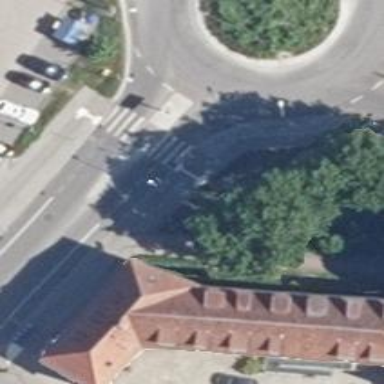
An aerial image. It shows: Uncontrolled zebra crossing with central island.